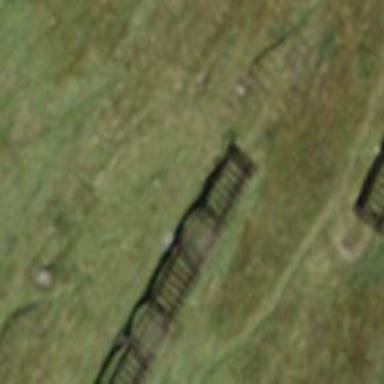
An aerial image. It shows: Snow fence that is man-made.